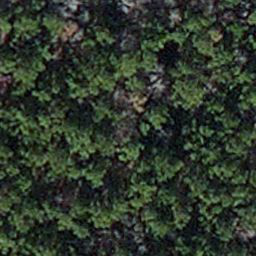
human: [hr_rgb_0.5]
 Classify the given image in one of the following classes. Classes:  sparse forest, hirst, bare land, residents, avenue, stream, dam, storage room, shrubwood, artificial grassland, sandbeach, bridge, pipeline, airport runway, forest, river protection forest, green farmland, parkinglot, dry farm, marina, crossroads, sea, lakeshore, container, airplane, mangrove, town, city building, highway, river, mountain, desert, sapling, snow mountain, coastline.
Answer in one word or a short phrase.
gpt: sapling